Question: I want to integrate the following double integral:

I want to use the dblquad method from the scipy.integrate package, which allows you to do double integrals with limits of the inner integral as a function of the outer integral variable:
'''
import scipy.integrate as spi
import numpy as np
x_limit = 0
y_limit = lambda x: np.arccos(np.cos(x))
integrand = lambda x, y: np.exp(-(2+np.cos(x)-np.cos(y)))
low_limit_y = 0 # inner integral
up_limit_y = y_limit
low_limit_x = x_limit # outer integral
up_limit_x = 2*np.pi-x_limit
integral = spi.dblquad(integrand, low_limit_x, up_limit_x, low_limit_y, up_limit_y)
print(integral)
'''
Output:
'''
(0.6934912861906996, 2.1067956428653226e-12)
'''
The code runs, but does not give me the right answer. Using Wolfram Alpha I get the right answer: 3.58857
<URL>
The only thing I've noticed is that the values from the two methods agree when the signs on the cosines are switched from + to - and vice versa:
<URL>
However, I have no plausible reason for why this should be the case. Does anyone have any clue what is going on here? I can separate the function out into the inner integral looping over all values of x and then summing the results which gives the right answer, but that is really quite slow.
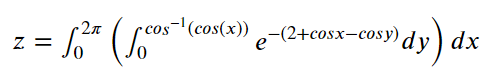
Answer: Take another look at the docstring of 'dblquad'; it says
'''
Return the double (definite) integral of ''func(y, x)'' from ''x = a..b''
and ''y = gfun(x)..hfun(x)''.
'''
Note the order of arguments of 'func(y, x)': 'y' first, then 'x'.
If you change your definition of 'integrand' to
'''
integrand = lambda y, x: np.exp(-(2+np.cos(x)-np.cos(y)))
'''
you get the expected answer. That is also (in effect) what you did when you changed the signs of the 'cos' terms in the integrand.
(You're not the first one to get tripped up by the expected order of the arguments to 'func'.)